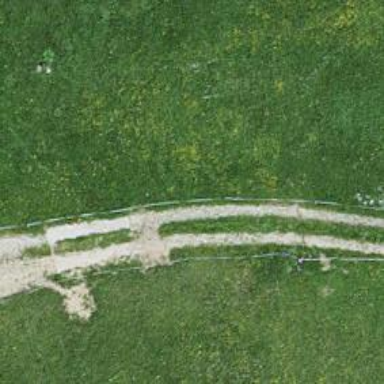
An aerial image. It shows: Track with grade 3 tracktype.